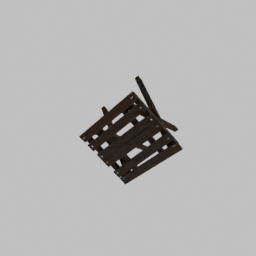
Label: furniture